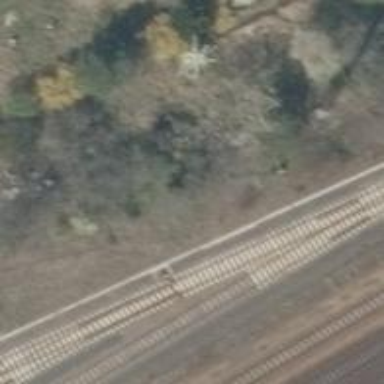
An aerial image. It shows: Abandoned railway yard.